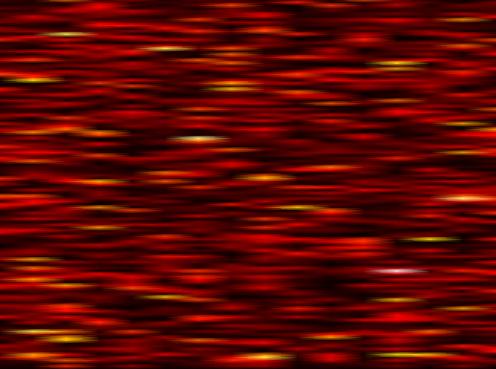
Label: OFDM